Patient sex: M
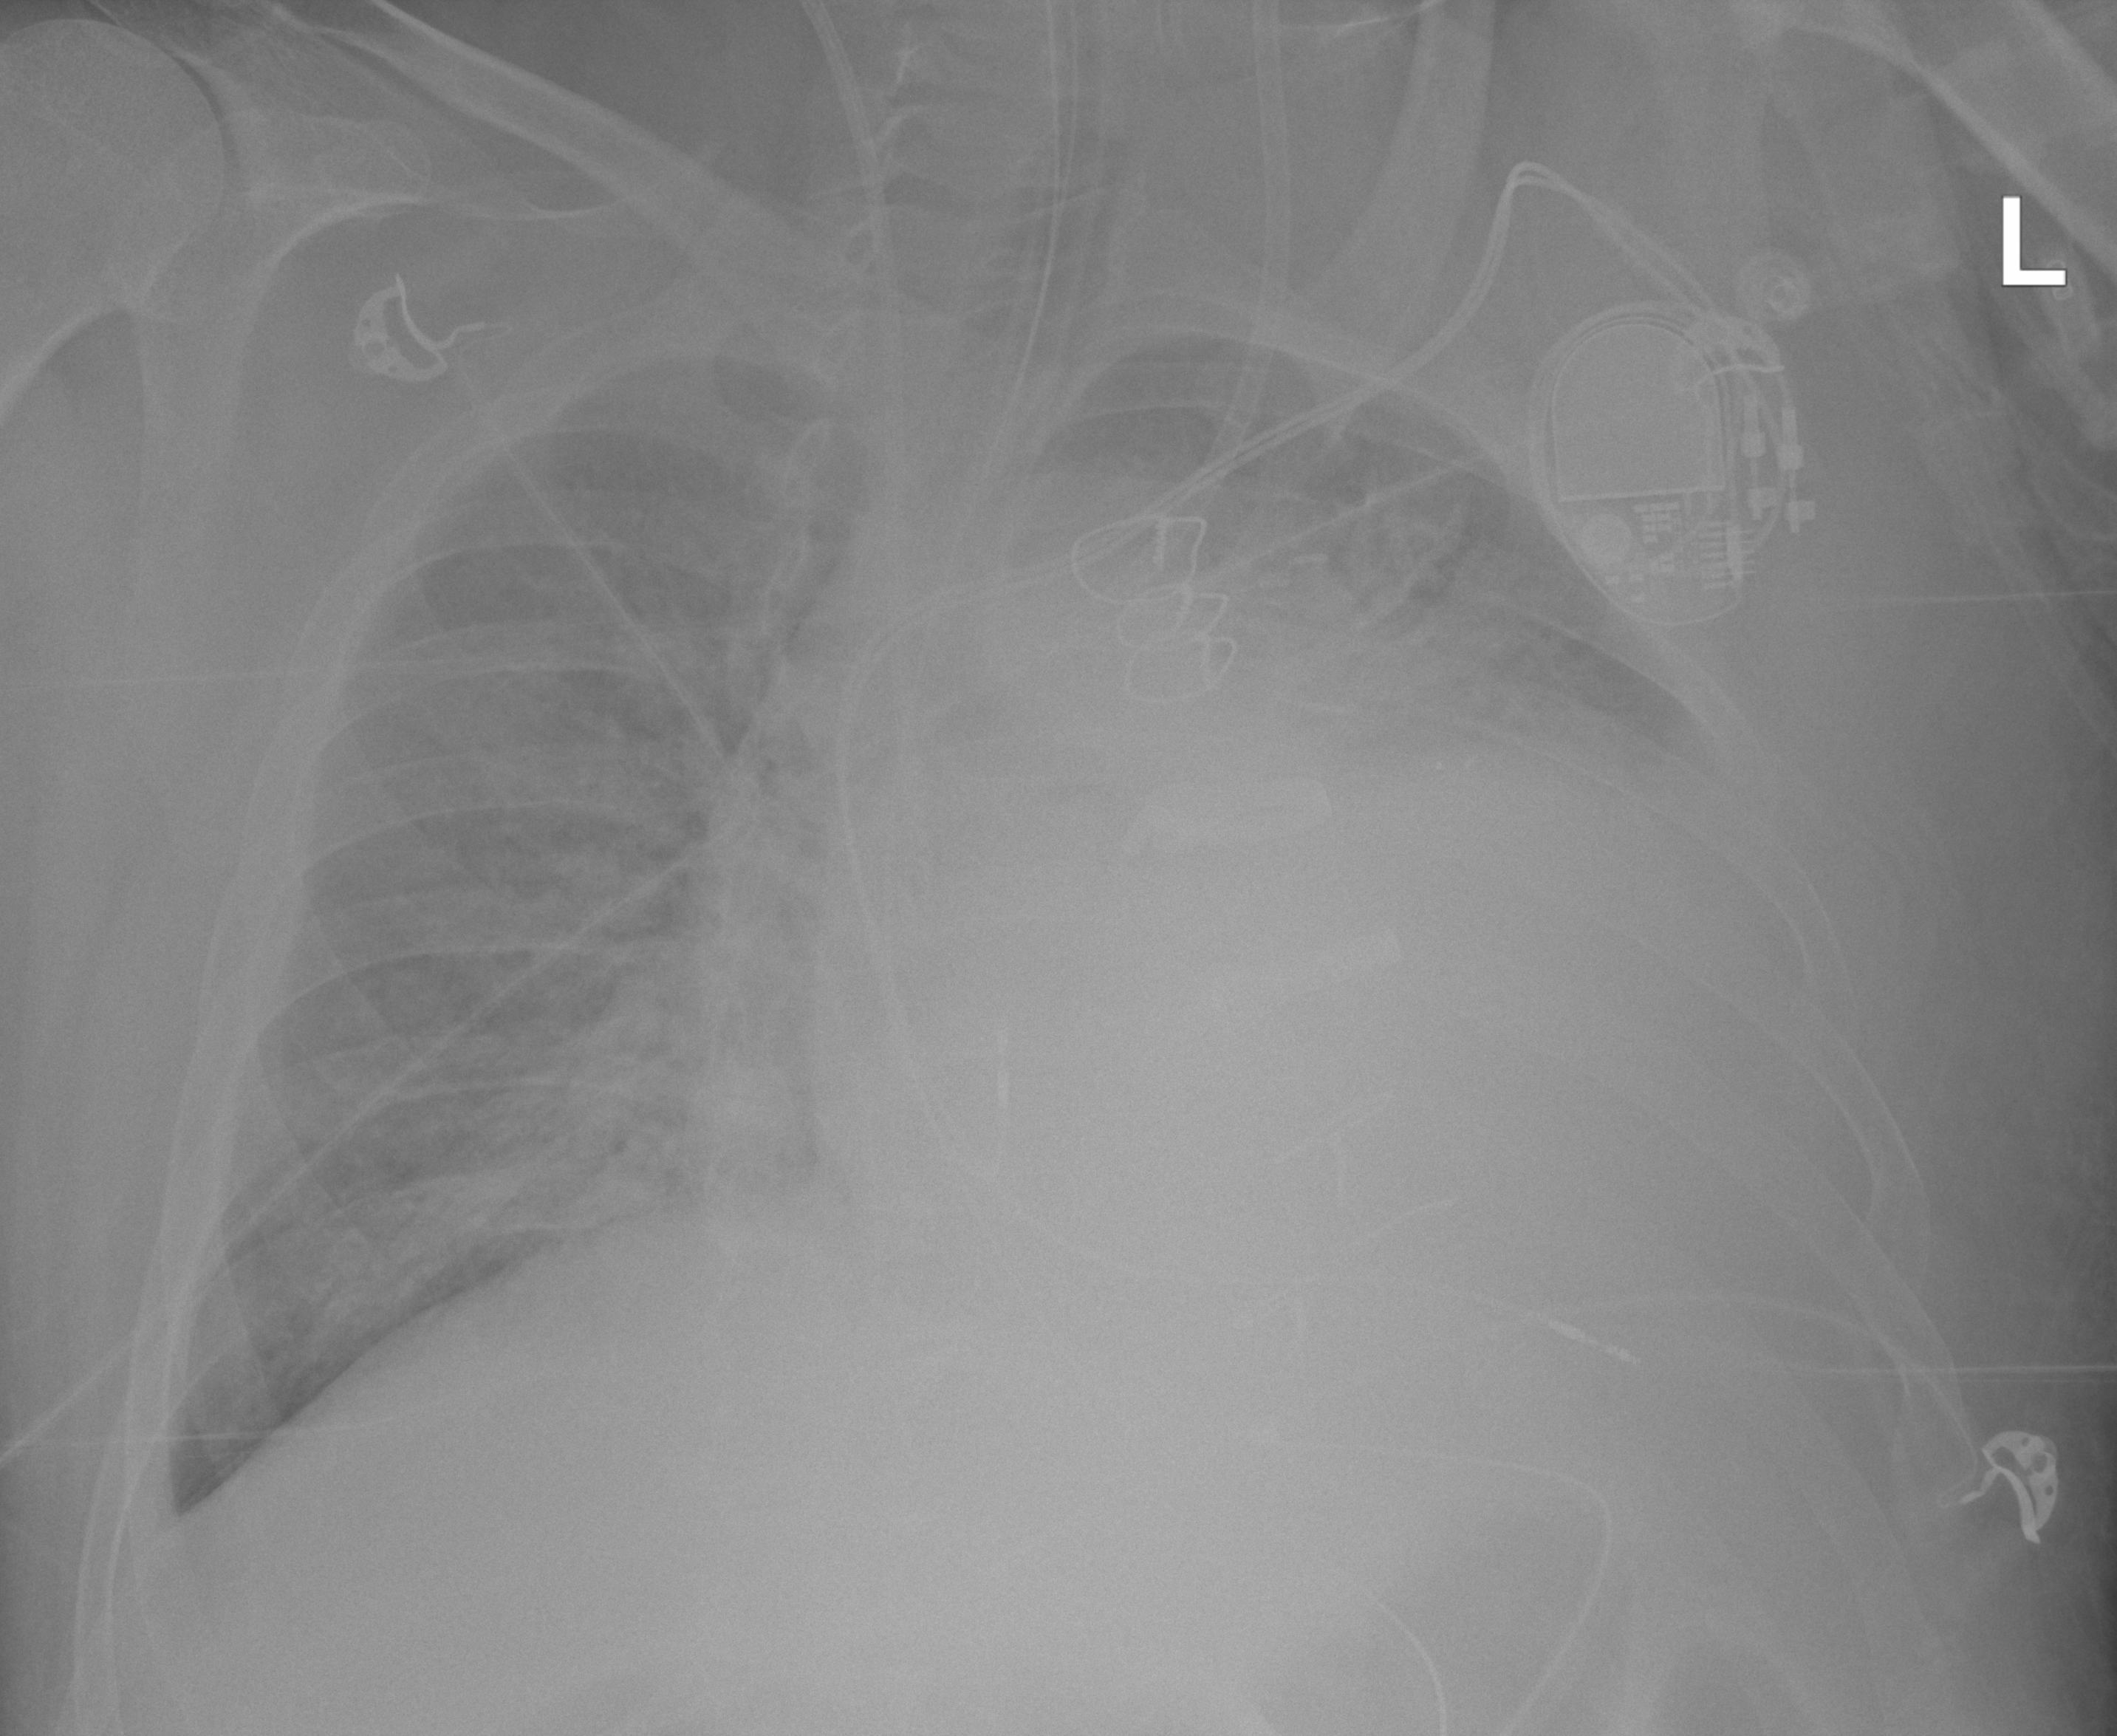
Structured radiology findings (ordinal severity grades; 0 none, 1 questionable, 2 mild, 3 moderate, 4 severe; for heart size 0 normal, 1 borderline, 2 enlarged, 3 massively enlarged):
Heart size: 3
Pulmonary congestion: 2
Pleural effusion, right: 0
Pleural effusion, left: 2
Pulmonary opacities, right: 2
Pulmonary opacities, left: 2
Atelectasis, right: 2
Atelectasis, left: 2